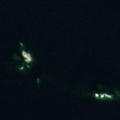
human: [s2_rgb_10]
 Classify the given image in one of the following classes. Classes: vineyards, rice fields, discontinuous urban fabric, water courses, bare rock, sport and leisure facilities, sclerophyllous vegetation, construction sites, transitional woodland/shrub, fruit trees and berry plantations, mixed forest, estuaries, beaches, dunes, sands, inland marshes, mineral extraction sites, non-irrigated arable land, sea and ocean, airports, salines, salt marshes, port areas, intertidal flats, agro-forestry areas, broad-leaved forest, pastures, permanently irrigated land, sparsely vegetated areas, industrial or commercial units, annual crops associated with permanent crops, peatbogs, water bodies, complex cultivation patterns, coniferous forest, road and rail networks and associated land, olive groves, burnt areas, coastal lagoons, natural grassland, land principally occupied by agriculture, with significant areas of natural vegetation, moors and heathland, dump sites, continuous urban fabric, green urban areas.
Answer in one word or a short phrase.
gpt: sea and ocean